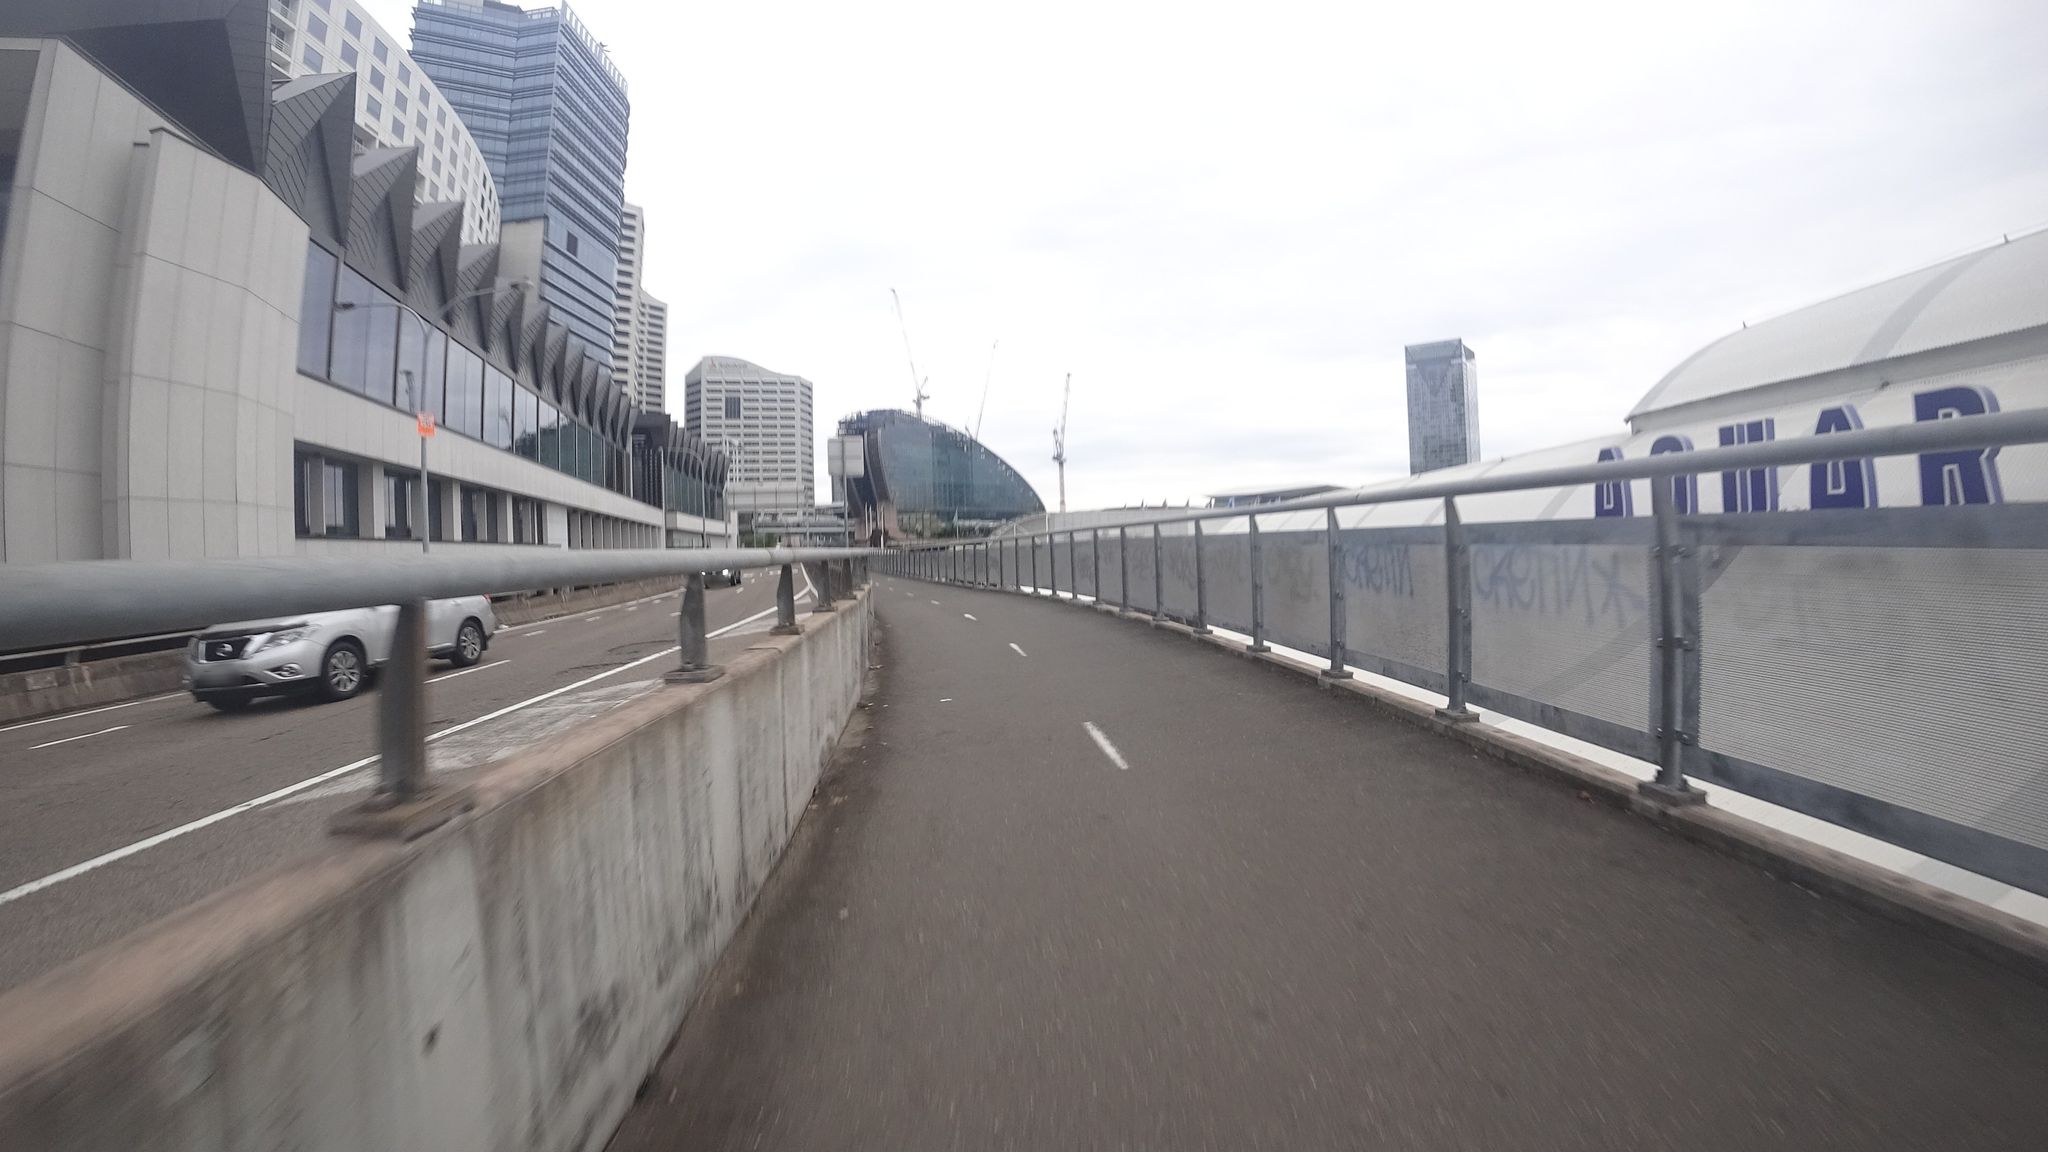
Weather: snowy
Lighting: day
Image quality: good
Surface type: cycling surface
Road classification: cycleway, pedestrian
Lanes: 2
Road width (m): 2.5
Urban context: urban centre
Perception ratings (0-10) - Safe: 0.6, Lively: 4.04, Beautiful: 3.55, Boring: 6.92, Depressing: 6.74, Wealthy: 2.33